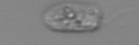
Label: Amoeba